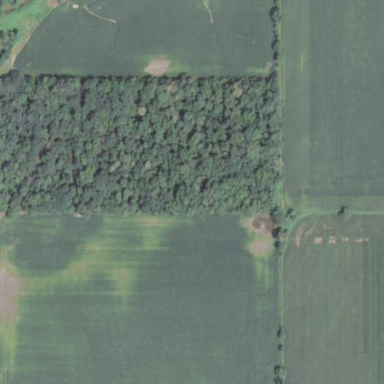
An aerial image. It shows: Beautiful woodland area.